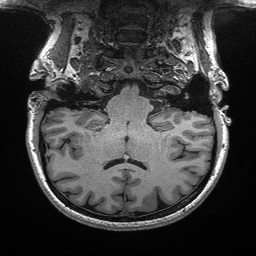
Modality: T1w
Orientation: sagittal
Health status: healthy
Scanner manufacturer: siemens
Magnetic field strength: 3 T
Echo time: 0.00298 s